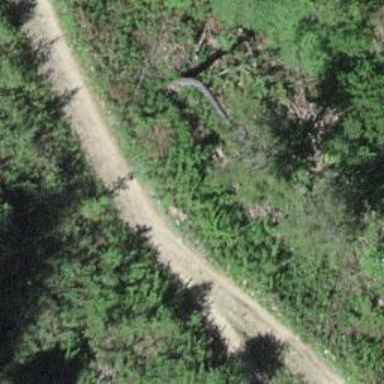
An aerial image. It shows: Gravel path.